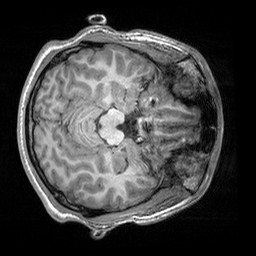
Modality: T1w
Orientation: axial
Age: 19
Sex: male
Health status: healthy
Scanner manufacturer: siemens
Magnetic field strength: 3 T
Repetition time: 2.3 s
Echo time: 0.00303 s